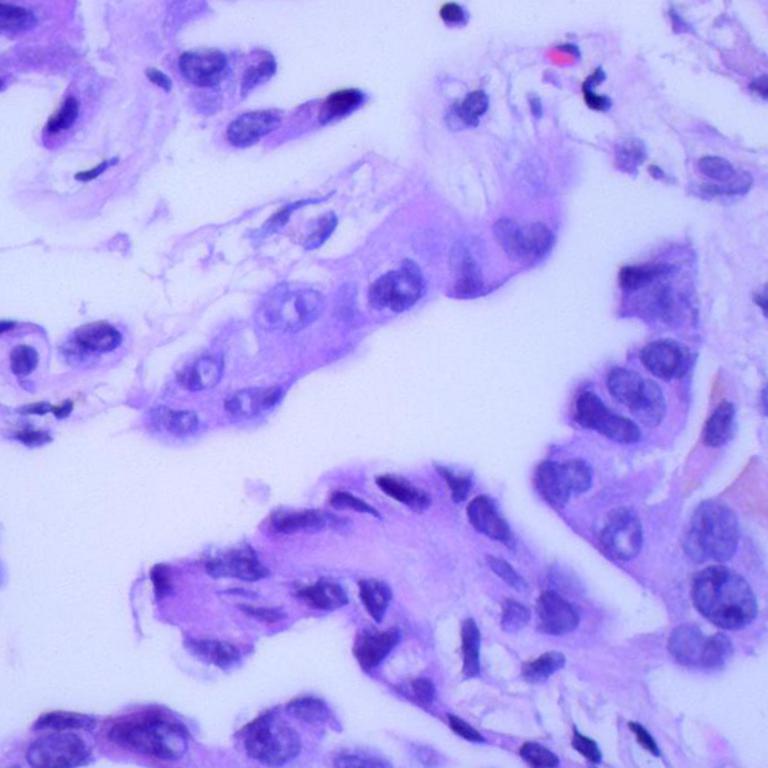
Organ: lung
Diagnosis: adenocarcinomas